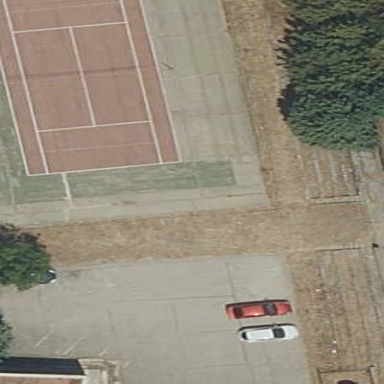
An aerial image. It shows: Tennis court in leisure pitch.